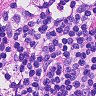
Metastatic tissue present: no